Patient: sex M, age 60
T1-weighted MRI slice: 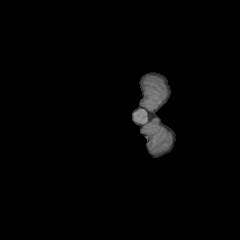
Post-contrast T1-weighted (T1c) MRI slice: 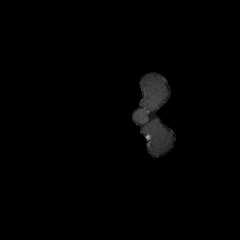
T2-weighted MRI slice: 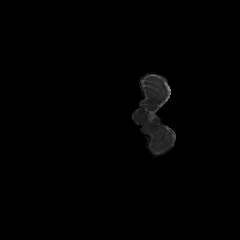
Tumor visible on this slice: no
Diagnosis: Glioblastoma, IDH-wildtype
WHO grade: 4